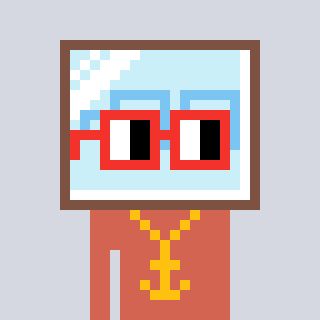
a pixel art character with square red glasses, a mirror-shaped head and a peachy-colored body on a cool background